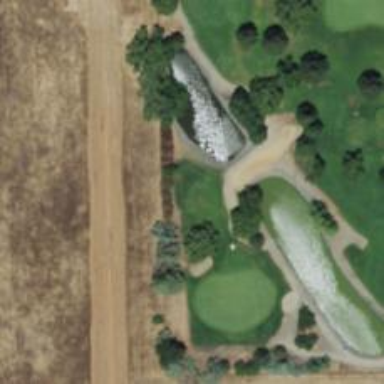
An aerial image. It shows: Golf tee.